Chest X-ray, AP view. Patient: 30 years old, sex F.
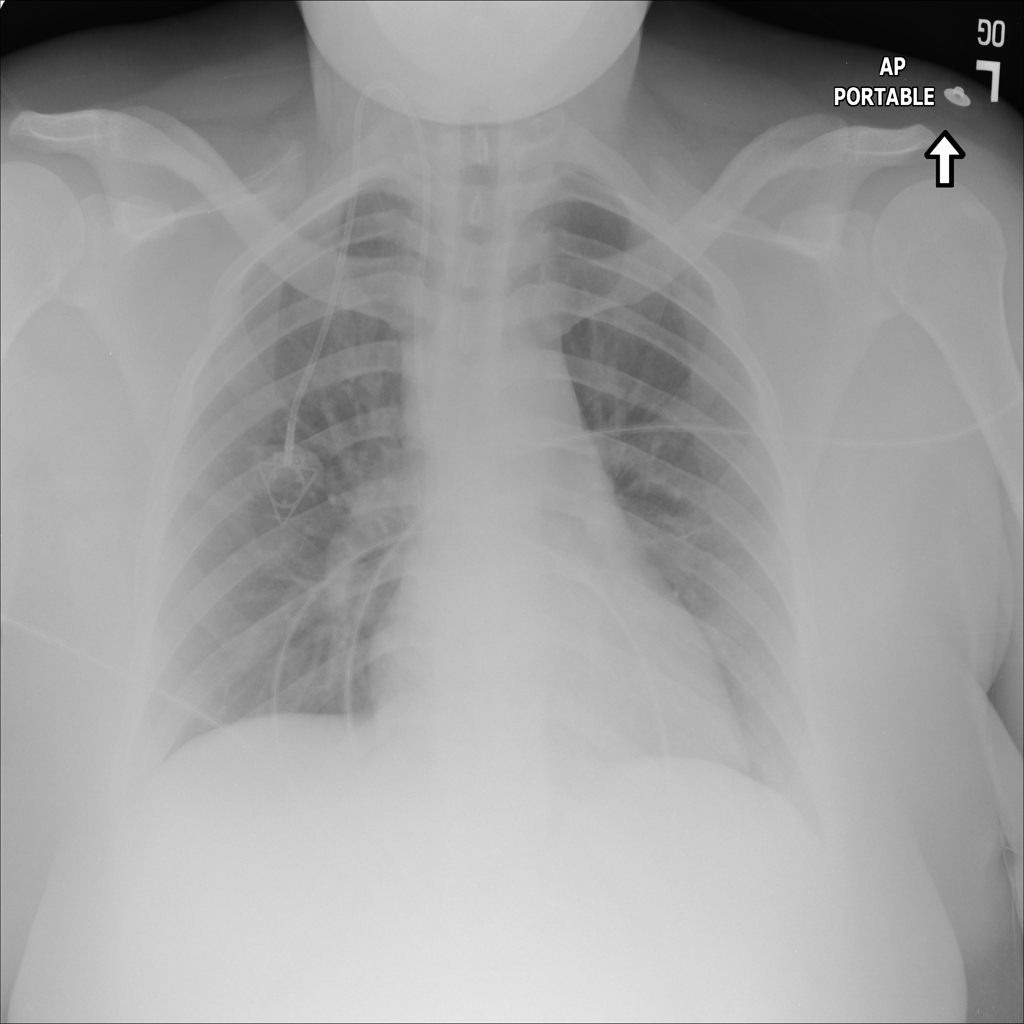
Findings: No Finding